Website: ulta-beauty
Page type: customer-info-address
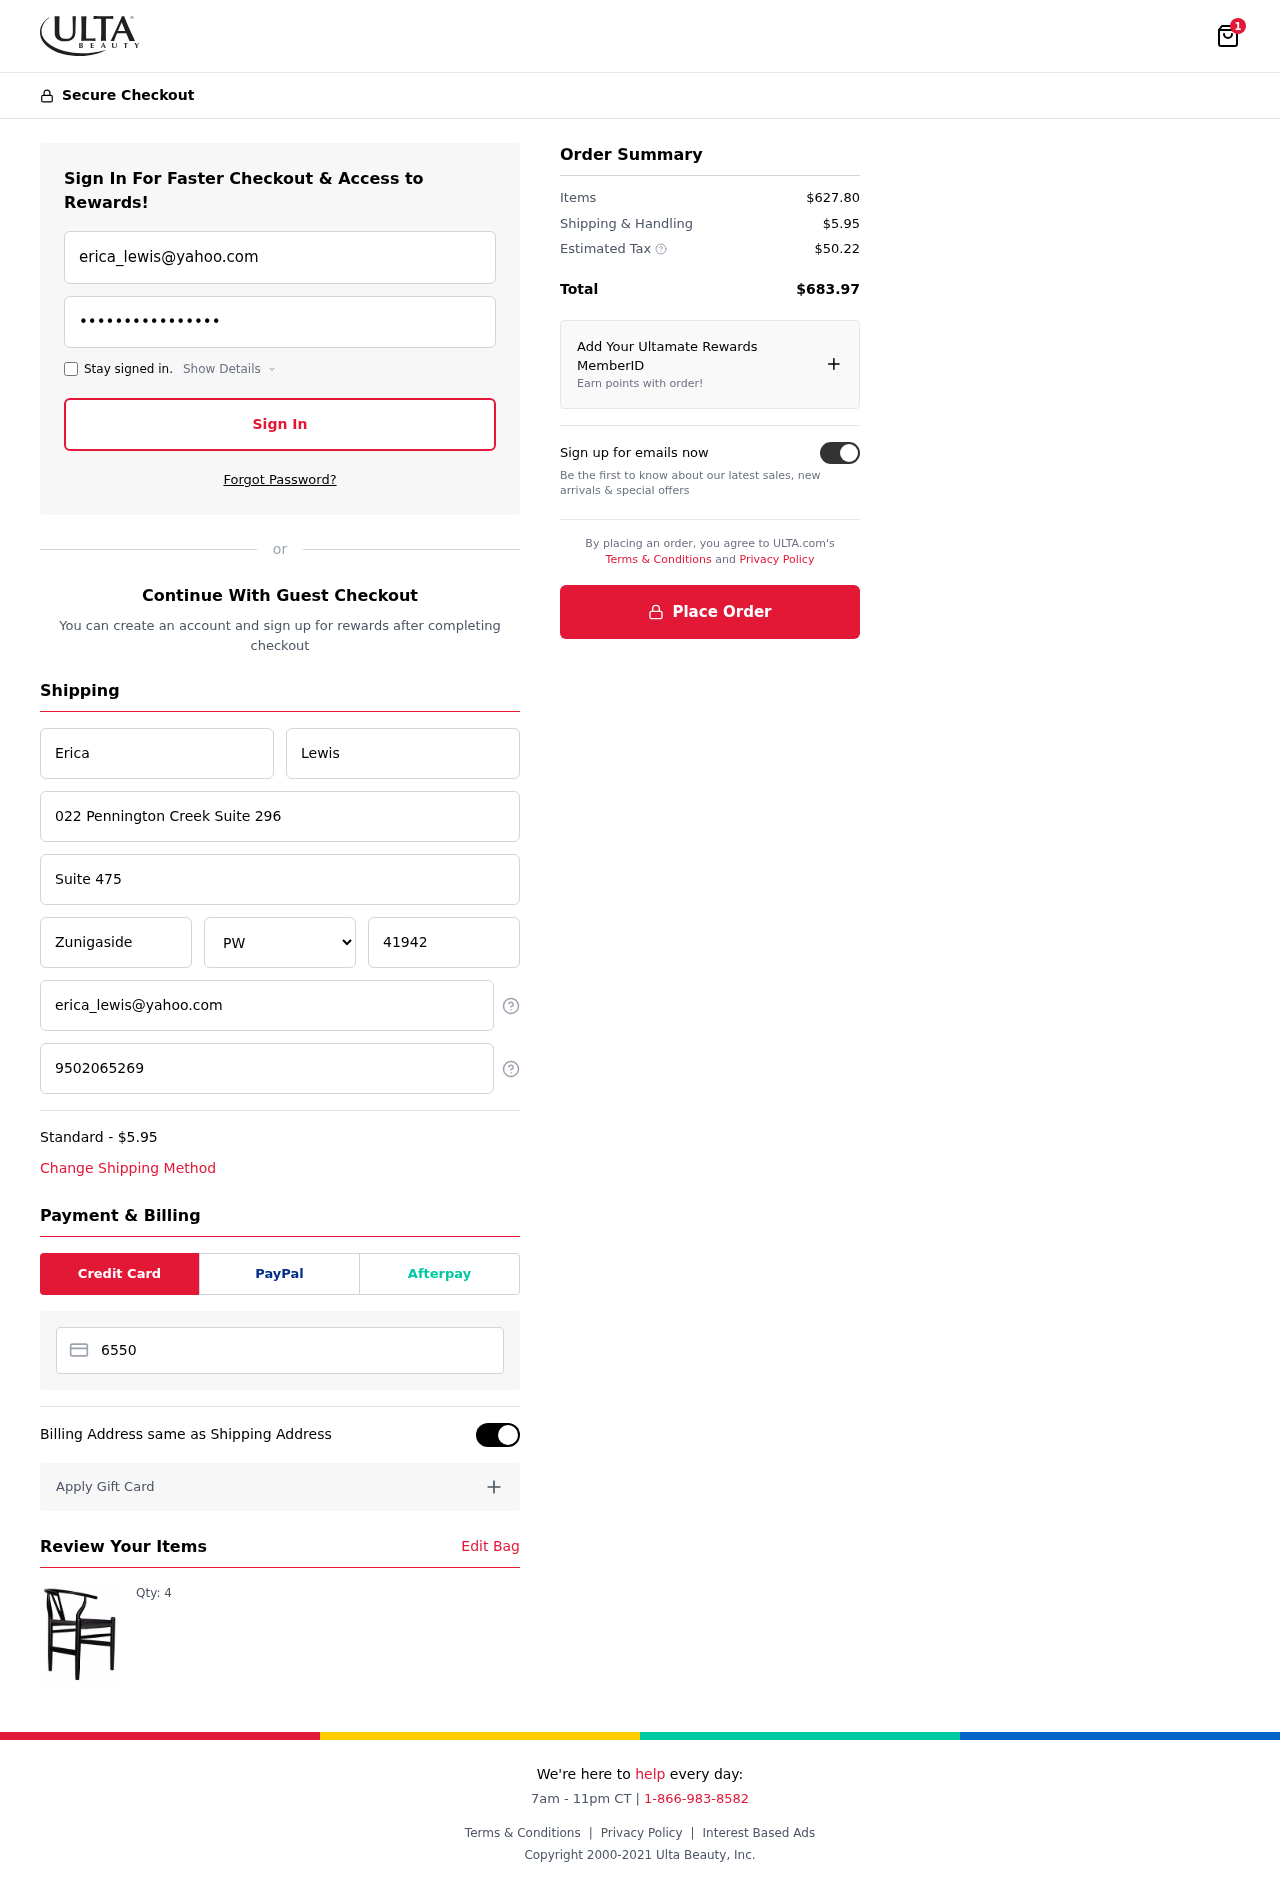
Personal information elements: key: PII_CARD_NUMBER
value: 6550 4269 9877 8664
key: PII_CITY
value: Zunigaside
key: PII_EMAIL
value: erica_lewis@yahoo.com
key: PII_FIRSTNAME
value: Erica
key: PII_LASTNAME
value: Lewis
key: PII_PHONE
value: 9502065269
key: PII_POSTCODE
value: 41942
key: PII_STATE
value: PW
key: PII_STREET
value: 022 Pennington Creek Suite 296
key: PII_STREET2
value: Suite 475
Product elements: key: PRODUCT1_QUANTITY
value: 4
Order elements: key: ORDER_NUM_ITEMS
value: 1
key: ORDER_SHIPPING_COST
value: $5.95
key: ORDER_ITEMS_TOTAL
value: $627.80
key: ORDER_SHIPPING_COST2
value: $5.95
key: ORDER_TAX
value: $50.22
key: ORDER_TOTAL
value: $683.97